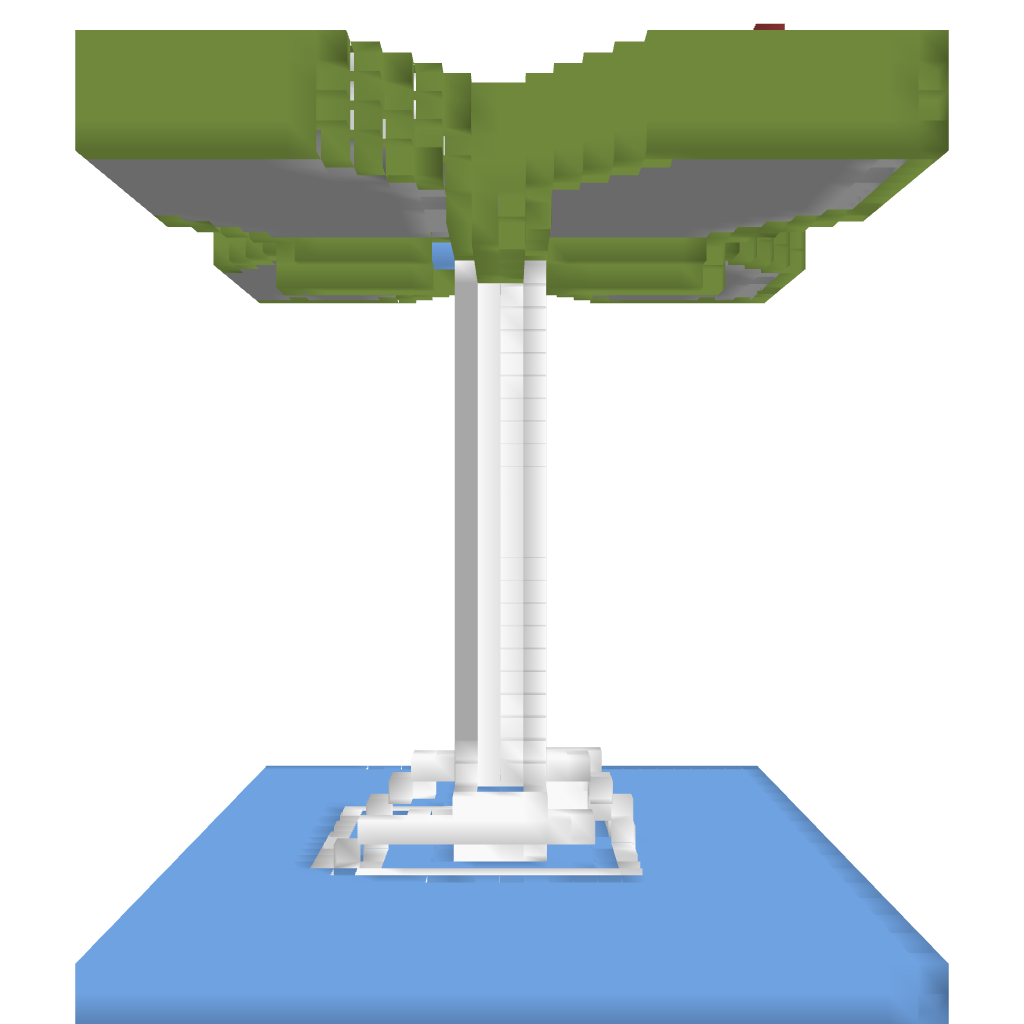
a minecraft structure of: Clover Grinder bad low quality